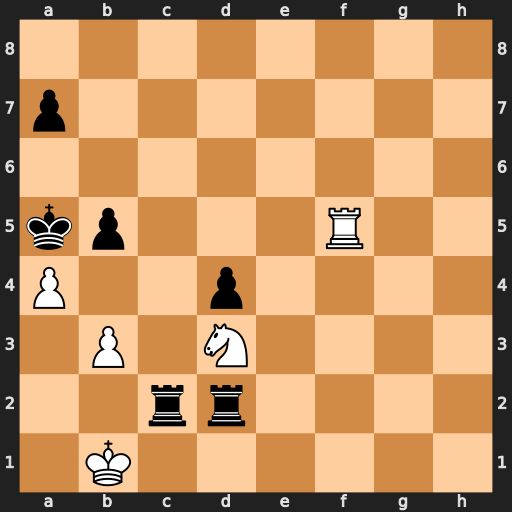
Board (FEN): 8/p7/8/kp3R2/P2p4/1P1N4/2rr4/1K6
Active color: w
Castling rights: -
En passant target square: -
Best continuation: Rxb5+ Ka6 Nb4#